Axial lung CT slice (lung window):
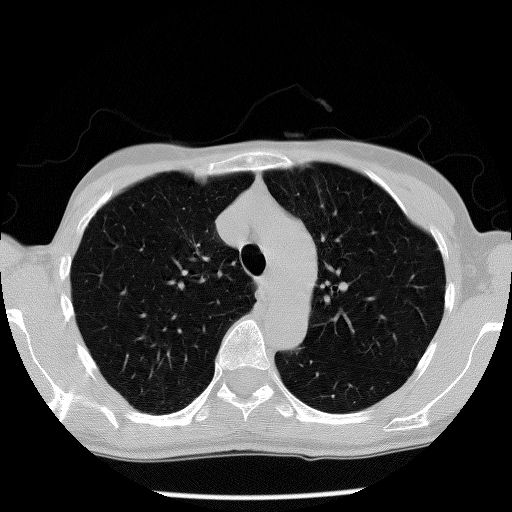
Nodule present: no